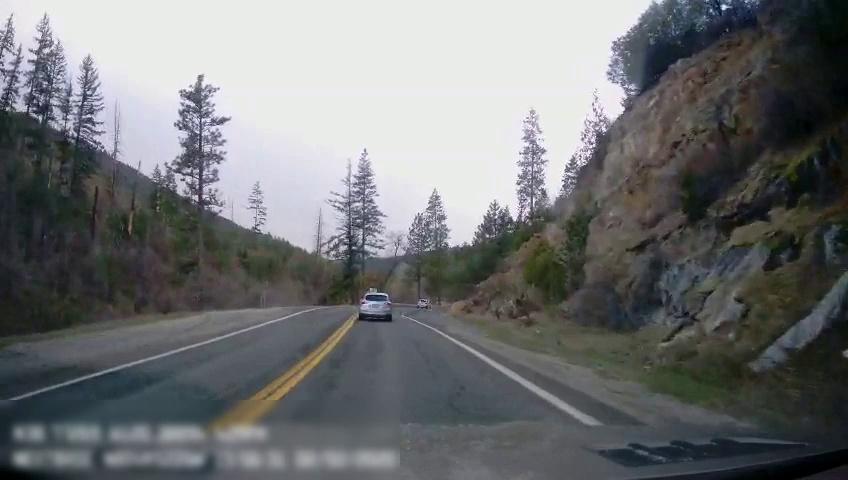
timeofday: Day
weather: Cloudy
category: Drivable Space
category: Vehicles | Car
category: Vehicles | SUV
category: Lanes | Current Lane
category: Lanes | Current Lane
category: Lanes | Opposite Lane